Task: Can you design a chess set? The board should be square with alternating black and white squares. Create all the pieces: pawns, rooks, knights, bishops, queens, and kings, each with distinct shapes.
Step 2939:
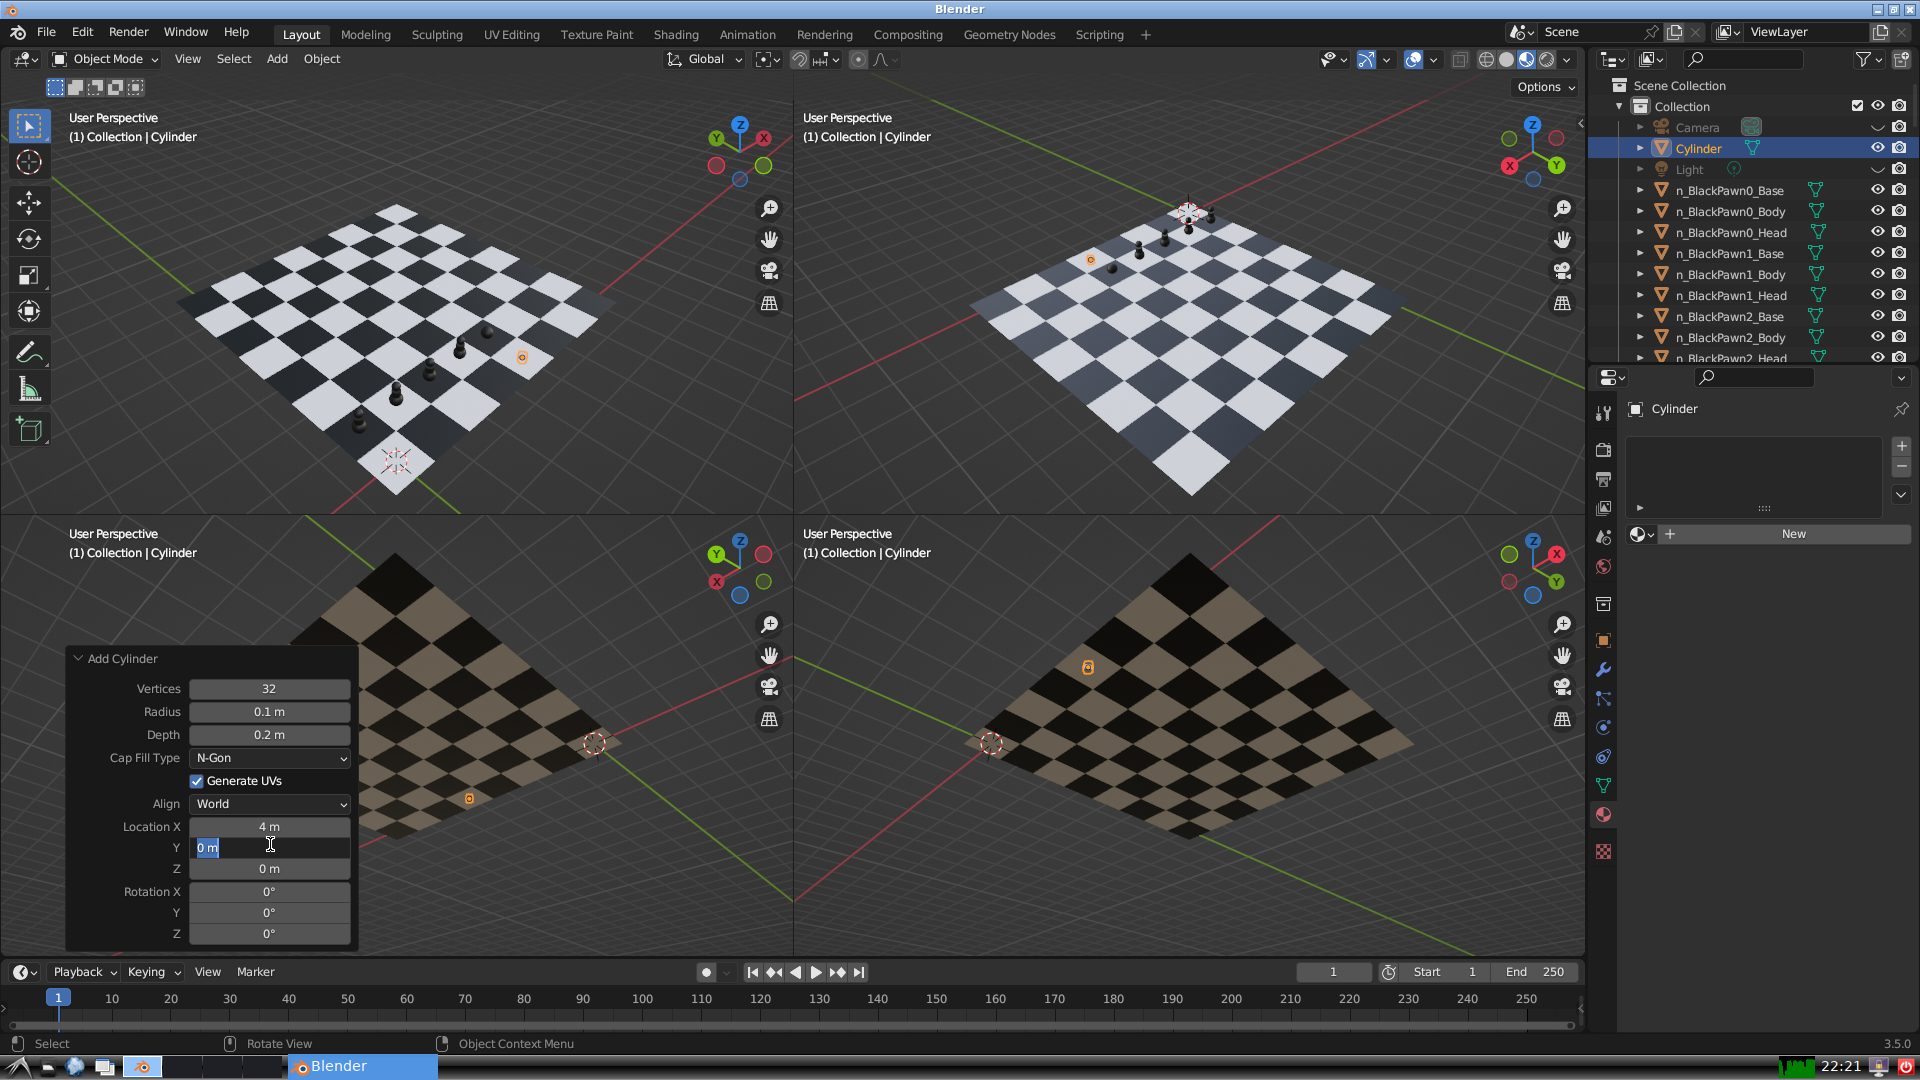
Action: input_text: 1.0